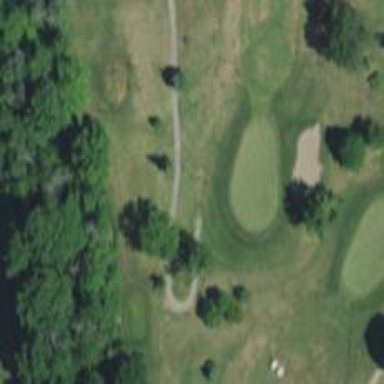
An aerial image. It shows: Golf hole.